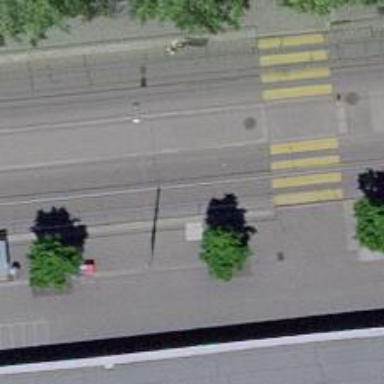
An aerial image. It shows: Bus stop with tram services. It also serves as tram stop.